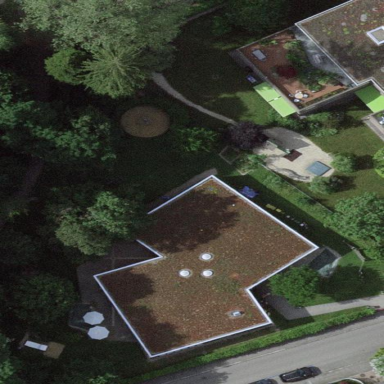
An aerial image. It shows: Kindergarten.